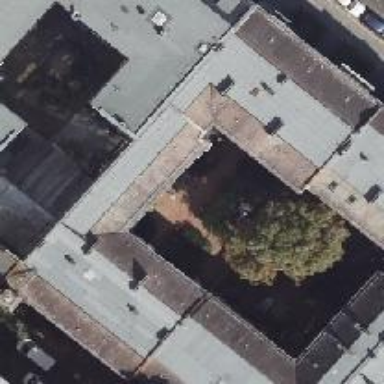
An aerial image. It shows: Saltbox-roofed apartment building.